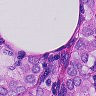
Metastatic tissue present: yes